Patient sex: M
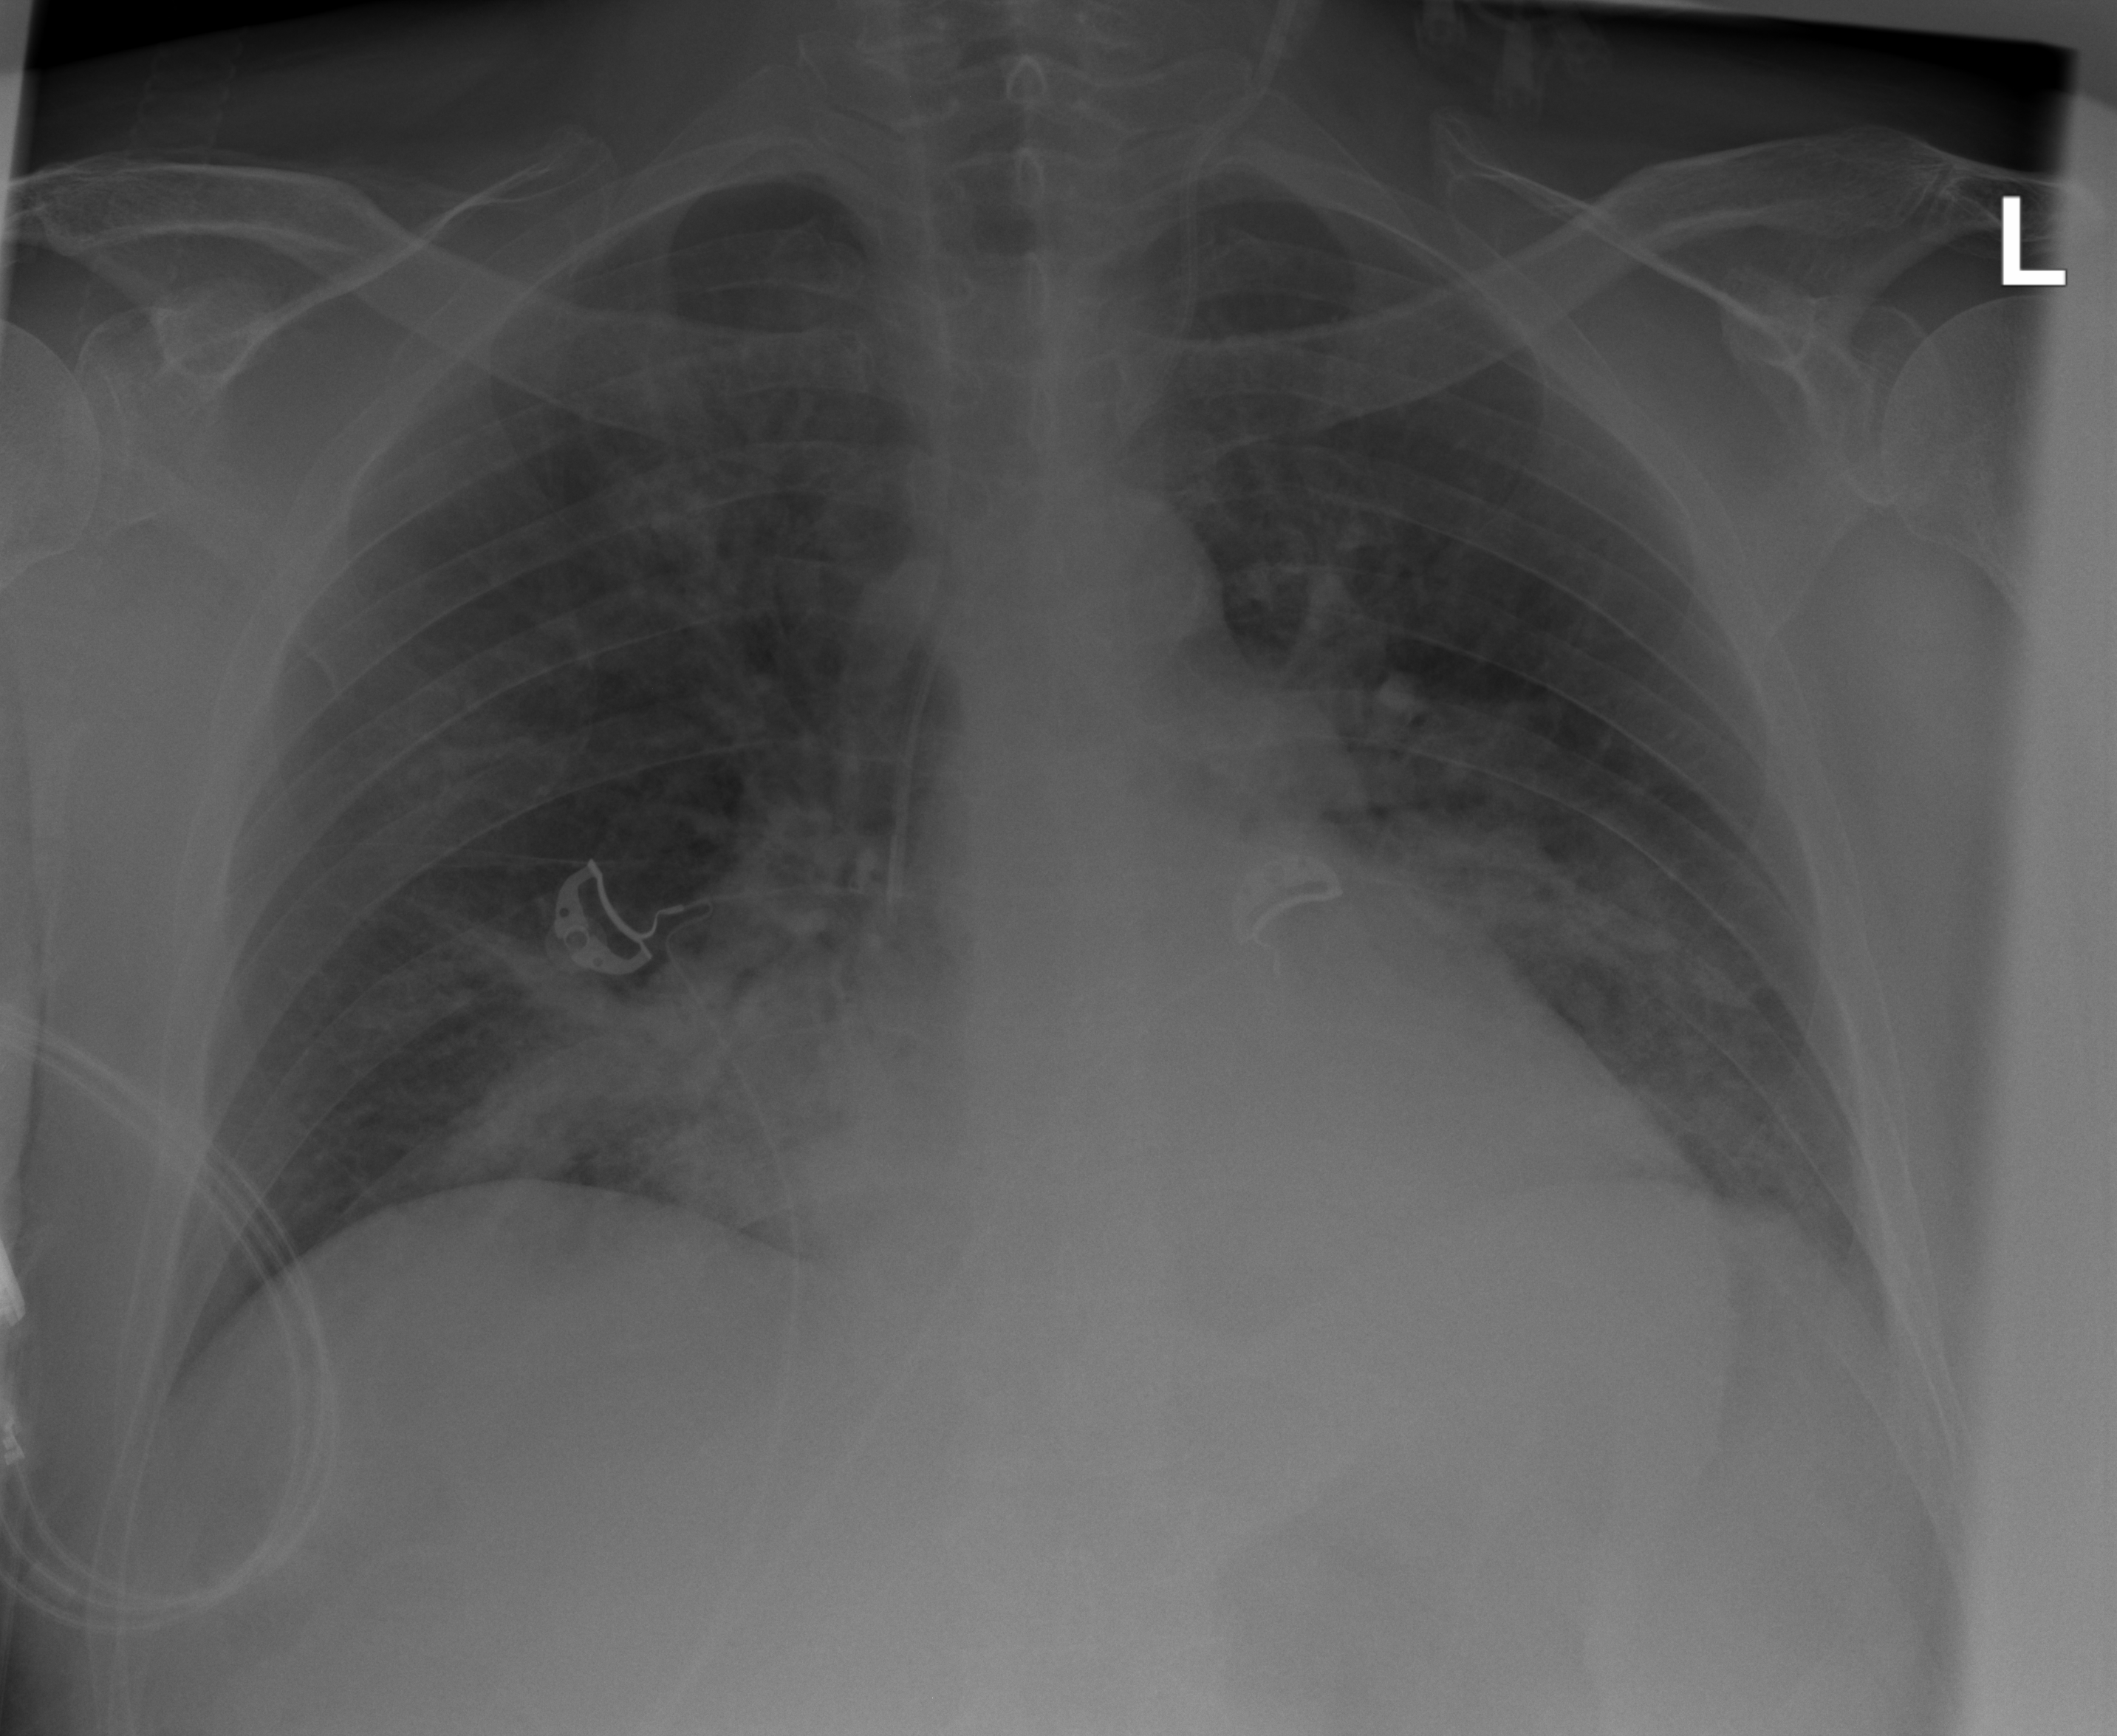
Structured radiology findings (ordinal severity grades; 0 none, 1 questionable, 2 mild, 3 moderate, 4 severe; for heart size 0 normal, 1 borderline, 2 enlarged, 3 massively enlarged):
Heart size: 1
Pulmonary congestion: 0
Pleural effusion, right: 0
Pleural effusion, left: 1
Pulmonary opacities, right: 4
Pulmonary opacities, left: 3
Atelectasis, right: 4
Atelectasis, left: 3